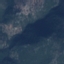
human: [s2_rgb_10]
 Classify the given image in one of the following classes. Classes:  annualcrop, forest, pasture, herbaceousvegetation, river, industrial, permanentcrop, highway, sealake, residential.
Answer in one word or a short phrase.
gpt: HerbaceousVegetation